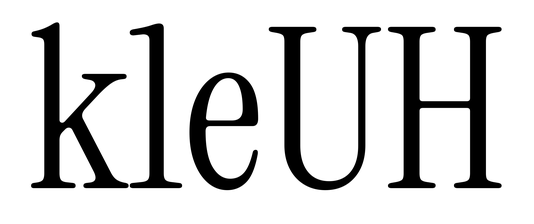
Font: InstrumentSerif-Regular